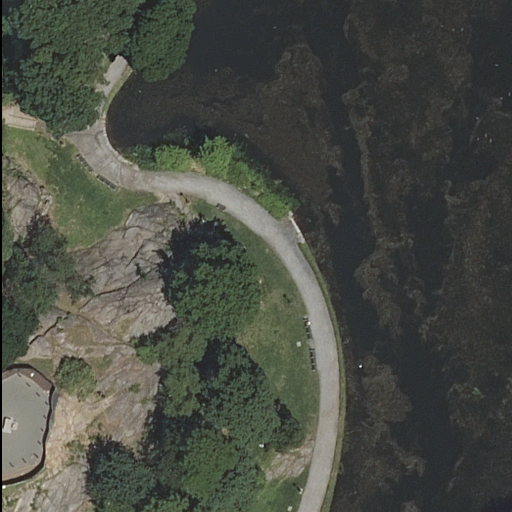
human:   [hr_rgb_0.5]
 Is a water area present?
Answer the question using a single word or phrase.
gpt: yes

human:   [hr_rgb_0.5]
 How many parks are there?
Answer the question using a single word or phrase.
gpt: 1

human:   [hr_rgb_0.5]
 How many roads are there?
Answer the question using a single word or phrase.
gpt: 3

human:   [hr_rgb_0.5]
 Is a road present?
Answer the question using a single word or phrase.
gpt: yes

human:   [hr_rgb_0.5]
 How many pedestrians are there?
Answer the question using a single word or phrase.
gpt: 1

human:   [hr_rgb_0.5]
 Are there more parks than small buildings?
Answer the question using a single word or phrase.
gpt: yes

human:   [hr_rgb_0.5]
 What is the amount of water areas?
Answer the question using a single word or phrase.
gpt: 1

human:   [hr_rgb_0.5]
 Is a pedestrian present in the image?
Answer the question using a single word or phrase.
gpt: yes

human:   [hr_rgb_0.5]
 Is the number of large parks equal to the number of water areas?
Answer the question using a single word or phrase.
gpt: no

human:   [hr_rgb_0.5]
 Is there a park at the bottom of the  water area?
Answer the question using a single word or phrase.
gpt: yes

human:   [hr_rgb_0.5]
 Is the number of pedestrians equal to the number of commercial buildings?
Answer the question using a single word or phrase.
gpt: no

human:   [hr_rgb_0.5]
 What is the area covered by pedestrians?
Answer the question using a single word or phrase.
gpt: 161m2

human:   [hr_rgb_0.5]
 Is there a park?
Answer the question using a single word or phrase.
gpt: yes

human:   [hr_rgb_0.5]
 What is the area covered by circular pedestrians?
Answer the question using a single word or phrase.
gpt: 0m2

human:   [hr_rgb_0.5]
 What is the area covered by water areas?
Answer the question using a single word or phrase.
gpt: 5063m2

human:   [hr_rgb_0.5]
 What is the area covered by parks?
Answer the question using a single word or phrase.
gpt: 203m2

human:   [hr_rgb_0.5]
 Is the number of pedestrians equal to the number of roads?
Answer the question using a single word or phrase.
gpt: no

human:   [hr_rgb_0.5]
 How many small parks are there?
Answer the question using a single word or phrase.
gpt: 0

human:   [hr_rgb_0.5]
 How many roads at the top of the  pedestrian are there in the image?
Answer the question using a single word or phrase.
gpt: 2

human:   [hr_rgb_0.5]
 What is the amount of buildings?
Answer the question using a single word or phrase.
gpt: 0

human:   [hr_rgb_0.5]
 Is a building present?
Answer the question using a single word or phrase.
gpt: no

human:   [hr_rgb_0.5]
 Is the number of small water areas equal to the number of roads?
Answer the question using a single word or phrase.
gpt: no

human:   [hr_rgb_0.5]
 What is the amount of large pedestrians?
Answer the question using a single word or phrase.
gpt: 0

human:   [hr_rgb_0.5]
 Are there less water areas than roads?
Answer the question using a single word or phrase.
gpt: yes

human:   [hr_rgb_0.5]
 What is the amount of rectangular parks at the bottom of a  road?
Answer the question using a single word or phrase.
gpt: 1

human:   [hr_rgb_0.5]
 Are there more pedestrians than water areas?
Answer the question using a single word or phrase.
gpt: no

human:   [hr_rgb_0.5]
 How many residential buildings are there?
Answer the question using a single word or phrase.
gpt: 0

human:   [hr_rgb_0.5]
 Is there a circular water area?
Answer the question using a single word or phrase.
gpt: no

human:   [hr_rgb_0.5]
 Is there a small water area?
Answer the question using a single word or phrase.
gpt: no

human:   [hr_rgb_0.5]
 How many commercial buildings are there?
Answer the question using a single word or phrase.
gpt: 0

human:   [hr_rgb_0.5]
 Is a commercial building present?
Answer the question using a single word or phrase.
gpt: no

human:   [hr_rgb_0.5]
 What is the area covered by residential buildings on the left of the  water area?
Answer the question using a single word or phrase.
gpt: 0m2

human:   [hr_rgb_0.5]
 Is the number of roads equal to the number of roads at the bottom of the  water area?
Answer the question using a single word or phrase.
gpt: no

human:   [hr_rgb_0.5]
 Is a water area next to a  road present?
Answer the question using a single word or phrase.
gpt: yes

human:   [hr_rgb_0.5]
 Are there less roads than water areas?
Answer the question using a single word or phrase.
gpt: no

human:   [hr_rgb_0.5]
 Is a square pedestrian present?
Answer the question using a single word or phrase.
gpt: no

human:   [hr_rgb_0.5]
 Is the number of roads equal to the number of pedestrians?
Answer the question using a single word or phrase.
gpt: no

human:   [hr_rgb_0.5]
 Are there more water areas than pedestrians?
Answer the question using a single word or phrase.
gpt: no

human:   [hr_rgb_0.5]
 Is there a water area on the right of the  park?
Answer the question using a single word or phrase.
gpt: yes

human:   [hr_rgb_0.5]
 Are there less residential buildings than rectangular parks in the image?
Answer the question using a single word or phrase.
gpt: yes

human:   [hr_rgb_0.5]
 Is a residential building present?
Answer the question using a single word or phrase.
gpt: no

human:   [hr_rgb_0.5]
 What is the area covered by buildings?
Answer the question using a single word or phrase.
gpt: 0m2

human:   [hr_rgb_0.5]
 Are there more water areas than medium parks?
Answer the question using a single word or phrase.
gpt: no

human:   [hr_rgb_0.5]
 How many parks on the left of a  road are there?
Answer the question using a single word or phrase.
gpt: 1

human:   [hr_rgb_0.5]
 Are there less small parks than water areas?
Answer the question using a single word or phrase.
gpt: yes

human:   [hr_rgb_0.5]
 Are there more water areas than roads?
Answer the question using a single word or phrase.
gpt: no

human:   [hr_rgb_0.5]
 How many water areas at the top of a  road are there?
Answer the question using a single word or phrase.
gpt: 0

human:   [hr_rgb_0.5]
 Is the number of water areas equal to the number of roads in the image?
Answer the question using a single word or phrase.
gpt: no

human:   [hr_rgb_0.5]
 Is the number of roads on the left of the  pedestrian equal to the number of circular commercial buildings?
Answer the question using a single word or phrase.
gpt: yes

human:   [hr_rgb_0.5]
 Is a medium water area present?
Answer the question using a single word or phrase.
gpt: no

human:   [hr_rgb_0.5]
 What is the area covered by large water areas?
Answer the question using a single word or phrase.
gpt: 5063m2

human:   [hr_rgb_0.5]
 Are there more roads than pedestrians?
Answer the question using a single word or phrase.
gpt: yes

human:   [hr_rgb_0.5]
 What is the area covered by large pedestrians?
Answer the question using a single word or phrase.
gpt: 0m2

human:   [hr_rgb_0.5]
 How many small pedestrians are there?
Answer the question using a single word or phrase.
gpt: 0

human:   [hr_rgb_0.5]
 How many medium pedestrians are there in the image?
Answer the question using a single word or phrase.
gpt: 1

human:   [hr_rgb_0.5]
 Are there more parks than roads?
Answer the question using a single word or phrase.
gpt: no

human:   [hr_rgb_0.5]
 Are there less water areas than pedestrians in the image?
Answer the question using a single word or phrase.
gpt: no

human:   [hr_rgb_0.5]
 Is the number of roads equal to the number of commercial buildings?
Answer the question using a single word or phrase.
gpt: no

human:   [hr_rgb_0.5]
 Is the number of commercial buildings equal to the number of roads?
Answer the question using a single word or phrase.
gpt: no

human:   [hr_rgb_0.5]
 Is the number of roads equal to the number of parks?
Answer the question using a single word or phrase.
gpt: no

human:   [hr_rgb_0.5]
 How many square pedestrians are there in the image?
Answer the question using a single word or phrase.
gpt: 0

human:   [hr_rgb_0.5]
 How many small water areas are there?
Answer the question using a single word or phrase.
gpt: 0

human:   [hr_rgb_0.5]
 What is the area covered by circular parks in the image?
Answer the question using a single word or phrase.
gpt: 0m2

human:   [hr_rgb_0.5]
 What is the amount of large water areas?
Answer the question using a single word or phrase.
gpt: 1